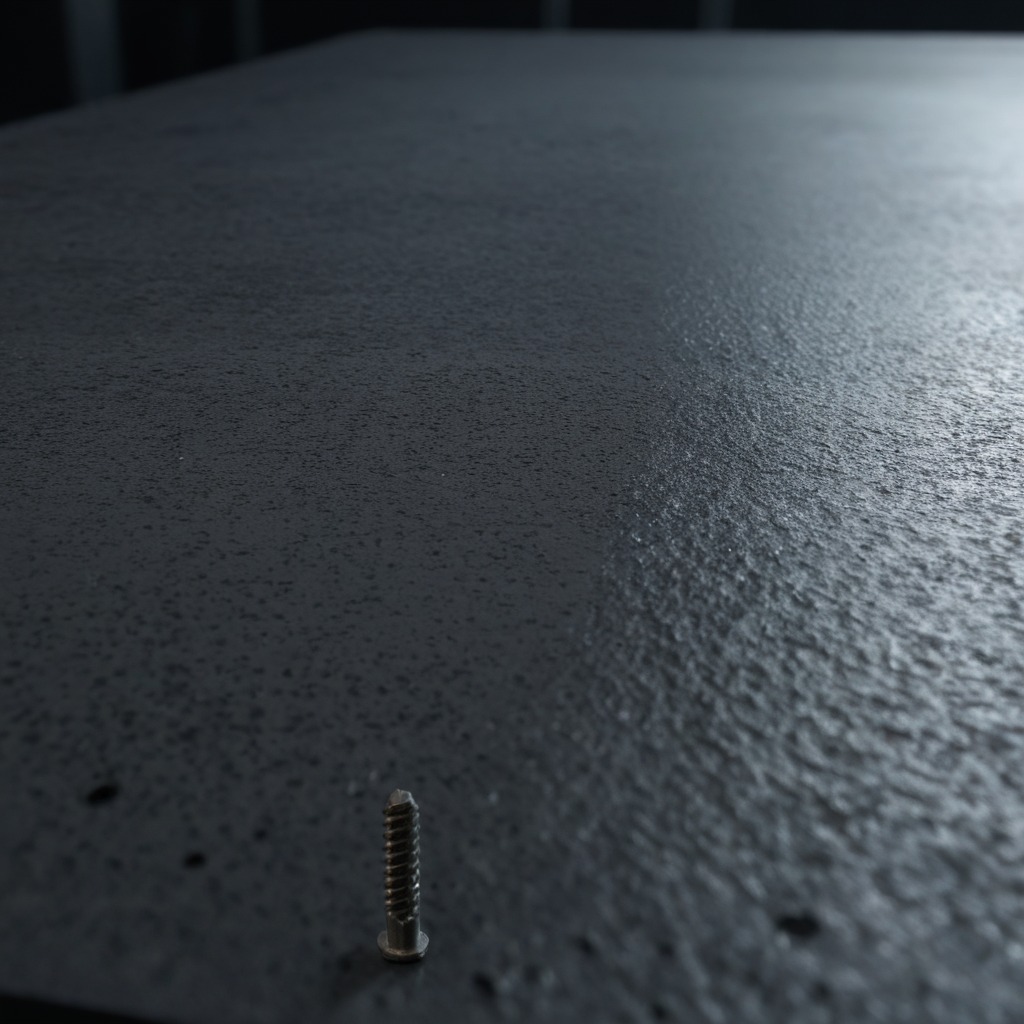
A metal screw is lying on a clean granite table inside a workshop at night.